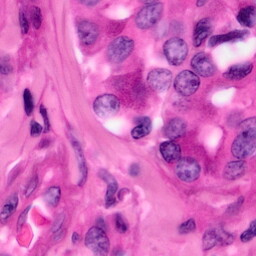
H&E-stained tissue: Pancreatic